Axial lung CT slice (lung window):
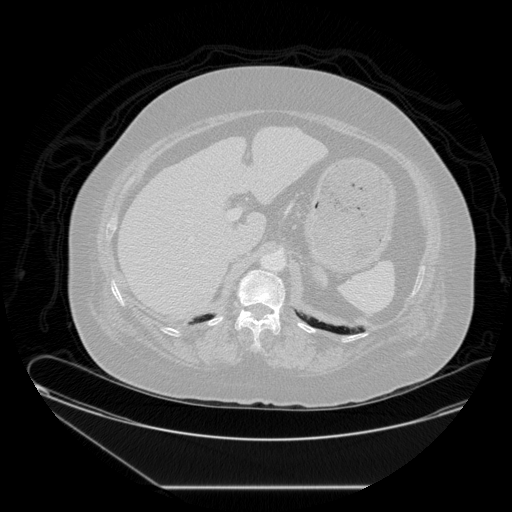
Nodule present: no